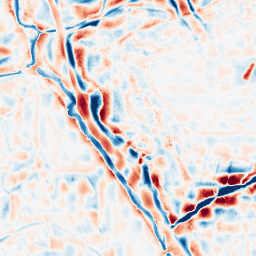
Category: wavelet
Decomposition family: wavelet_dwt
Decomposition parameters: wavelet: coif2
level: 4
Upsampling method: quintic
Upsampling parameters: scale: 8
Upsampling scale: 8